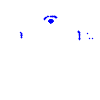
Particle: pion